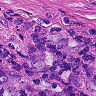
Metastatic tissue present: yes